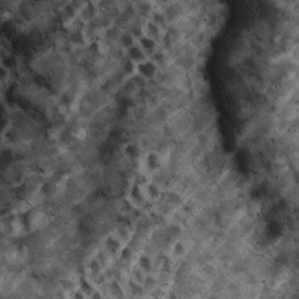
Label: non_frost